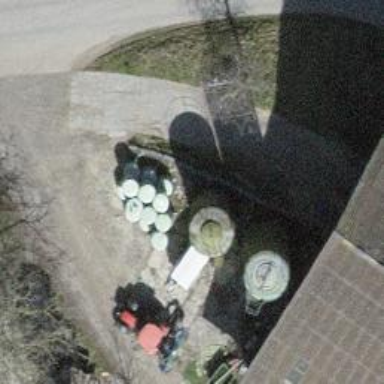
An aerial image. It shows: Silo.